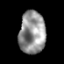
Tissue: prostate
Cell type: T cells
Senescence score: 0.2409
Nuclear area (px): 1096
Mean DAPI intensity: 147.757